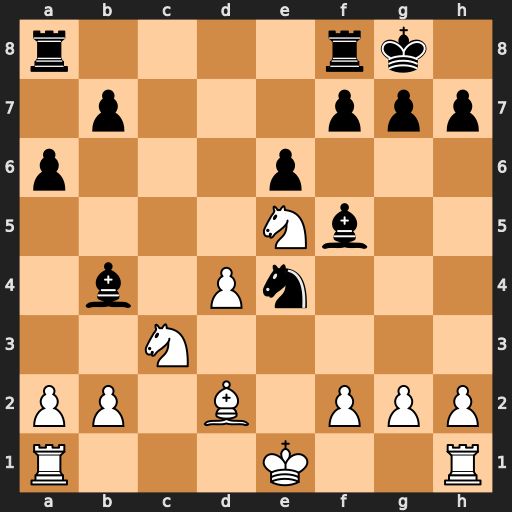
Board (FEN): r4rk1/1p3ppp/p3p3/4Nb2/1b1Pn3/2N5/PP1B1PPP/R3K2R
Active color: w
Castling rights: KQ
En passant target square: -
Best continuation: Nxe4 Bxe4 Bxb4